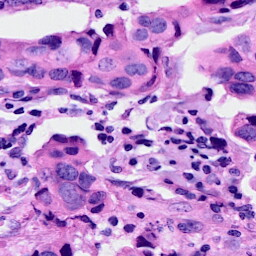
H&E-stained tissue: Breast